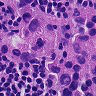
Metastatic tissue present: yes